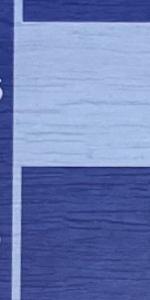
Label: Empty